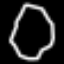
Label: octagon